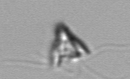
Label: Pyramimonas_longicauda